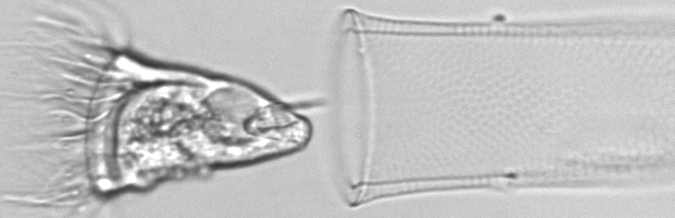
Label: Favella